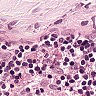
Metastatic tissue present: no